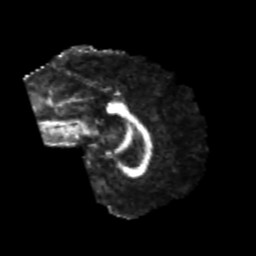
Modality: FA
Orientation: sagittal
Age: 22
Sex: female
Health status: healthy
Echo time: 0.074 s